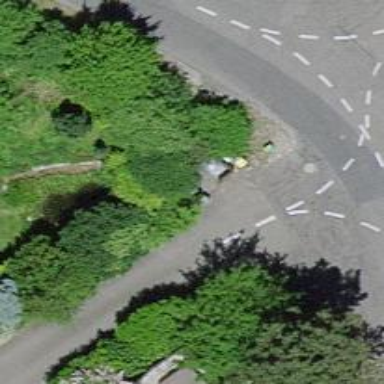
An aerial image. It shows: Post box is visible.